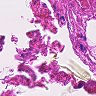
Metastatic tissue present: no